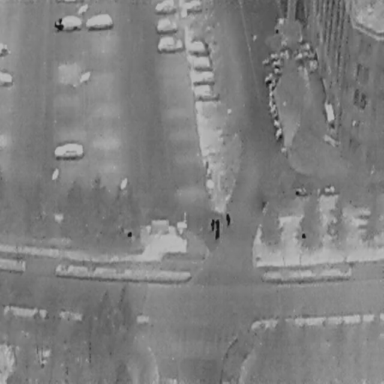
There are 16 objects shown in the infrared image, including four People, and 12 Cars.